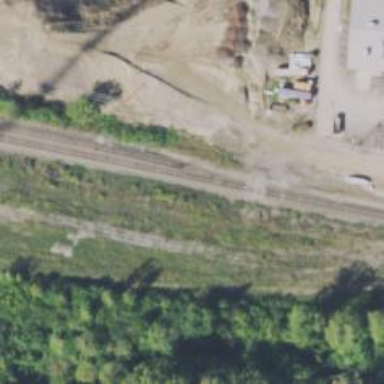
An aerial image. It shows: Disused railway spur.